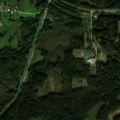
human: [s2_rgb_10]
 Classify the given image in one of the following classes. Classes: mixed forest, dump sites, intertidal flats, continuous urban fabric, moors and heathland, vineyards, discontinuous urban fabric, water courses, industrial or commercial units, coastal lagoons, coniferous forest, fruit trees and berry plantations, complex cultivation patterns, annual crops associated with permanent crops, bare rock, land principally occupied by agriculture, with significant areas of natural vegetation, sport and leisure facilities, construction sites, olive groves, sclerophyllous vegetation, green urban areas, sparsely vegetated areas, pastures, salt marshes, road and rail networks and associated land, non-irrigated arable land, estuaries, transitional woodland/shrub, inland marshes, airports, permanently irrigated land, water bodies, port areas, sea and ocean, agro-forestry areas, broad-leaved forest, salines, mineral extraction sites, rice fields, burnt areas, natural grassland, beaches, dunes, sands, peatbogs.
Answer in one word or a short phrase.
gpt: complex cultivation patterns, land principally occupied by agriculture, with significant areas of natural vegetation, coniferous forest, mixed forest, transitional woodland/shrub